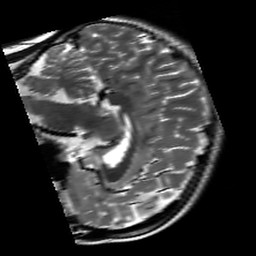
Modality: T2w
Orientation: sagittal
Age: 23
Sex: female
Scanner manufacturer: siemens
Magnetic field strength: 3 T
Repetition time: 7 s
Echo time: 0.09 s